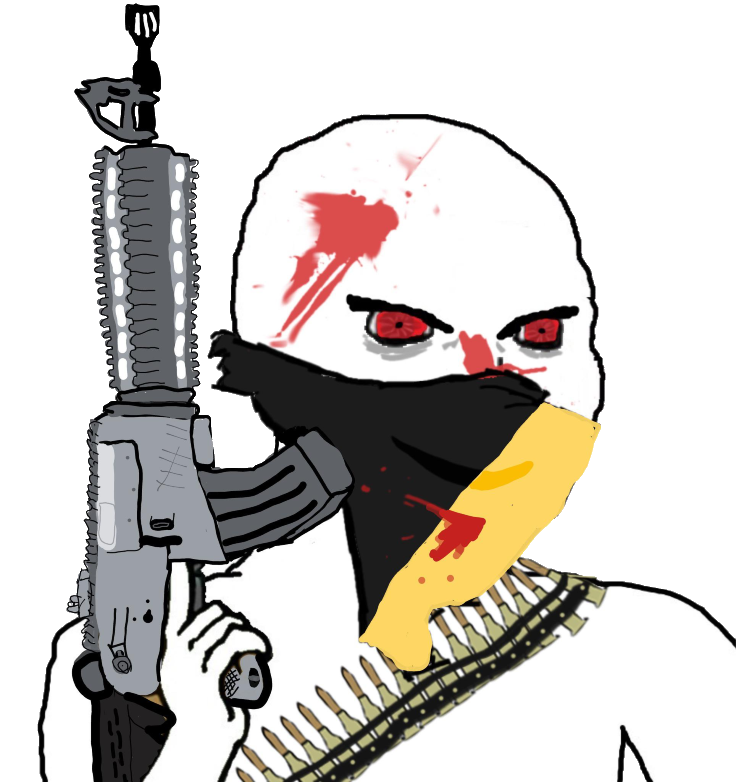
Label: 5_Oomer